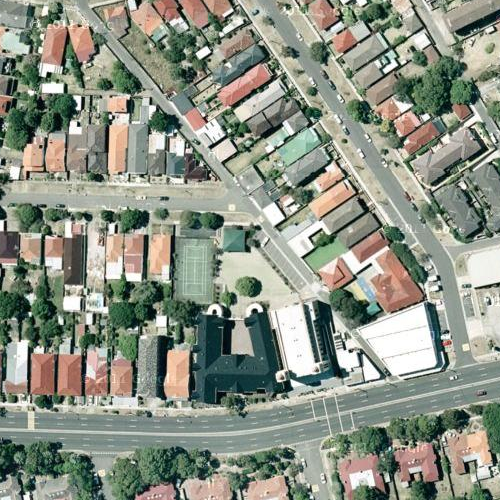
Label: sydney